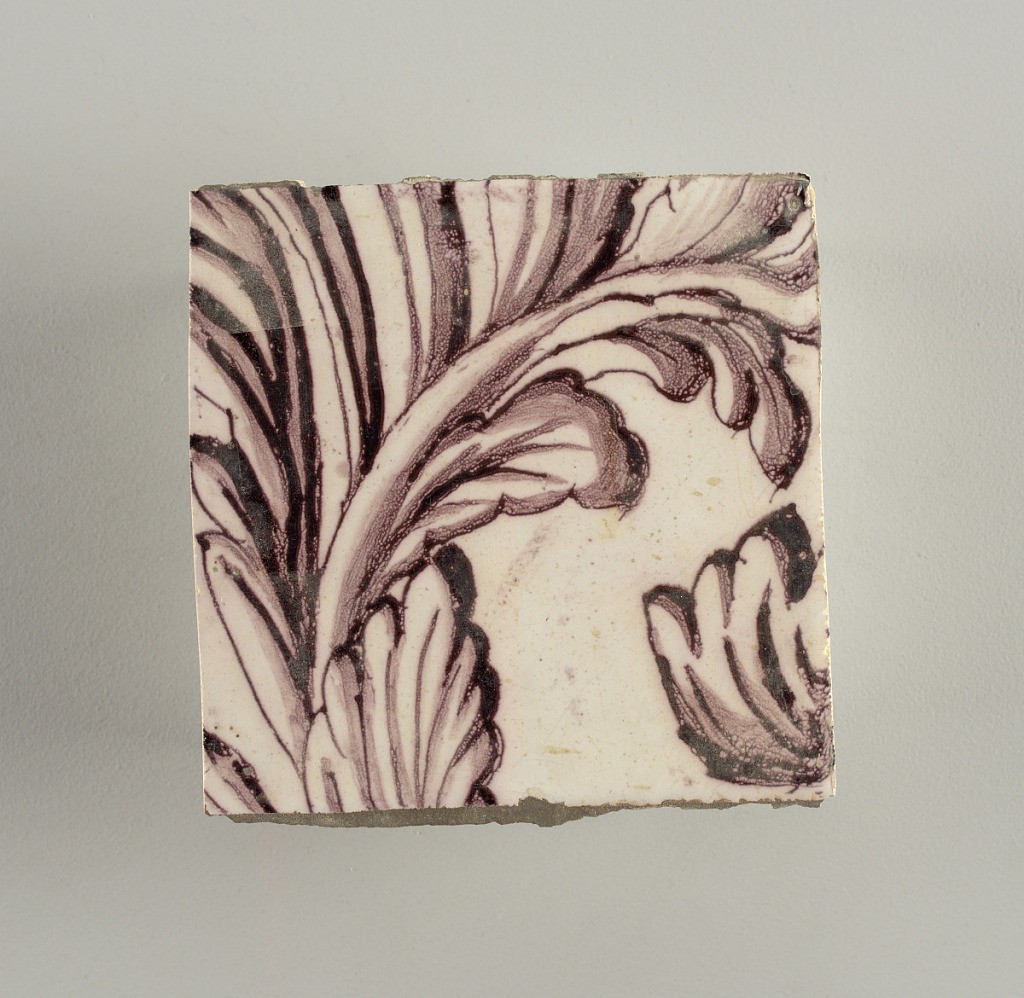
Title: Tile wall facing
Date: ca. 1725
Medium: Tin-glazed earthenware, underglaze
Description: Horizontal rectangle.  Thirty tiles wide and twenty-three tiles high with opening for fireplace eleven tiles wide and ten high.  Foliage arabesques disposed about three vertical axes from which are emphazised by urns at center and right, and at left by the figure of a standing woman carrying an infant on her arm and accompanied by two children.